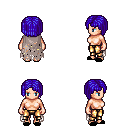
a pixel art fantasy rpg character, female body template, human, light skin, gray tattered cape, gold greaves, blue pageboy hairstyle, black slippers, four views (front, back, left, right), 2x2 character sprite sheet, small pixel art, hard edges, no anti-aliasing